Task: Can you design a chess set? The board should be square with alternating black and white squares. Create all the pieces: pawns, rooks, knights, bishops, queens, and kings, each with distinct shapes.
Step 145:
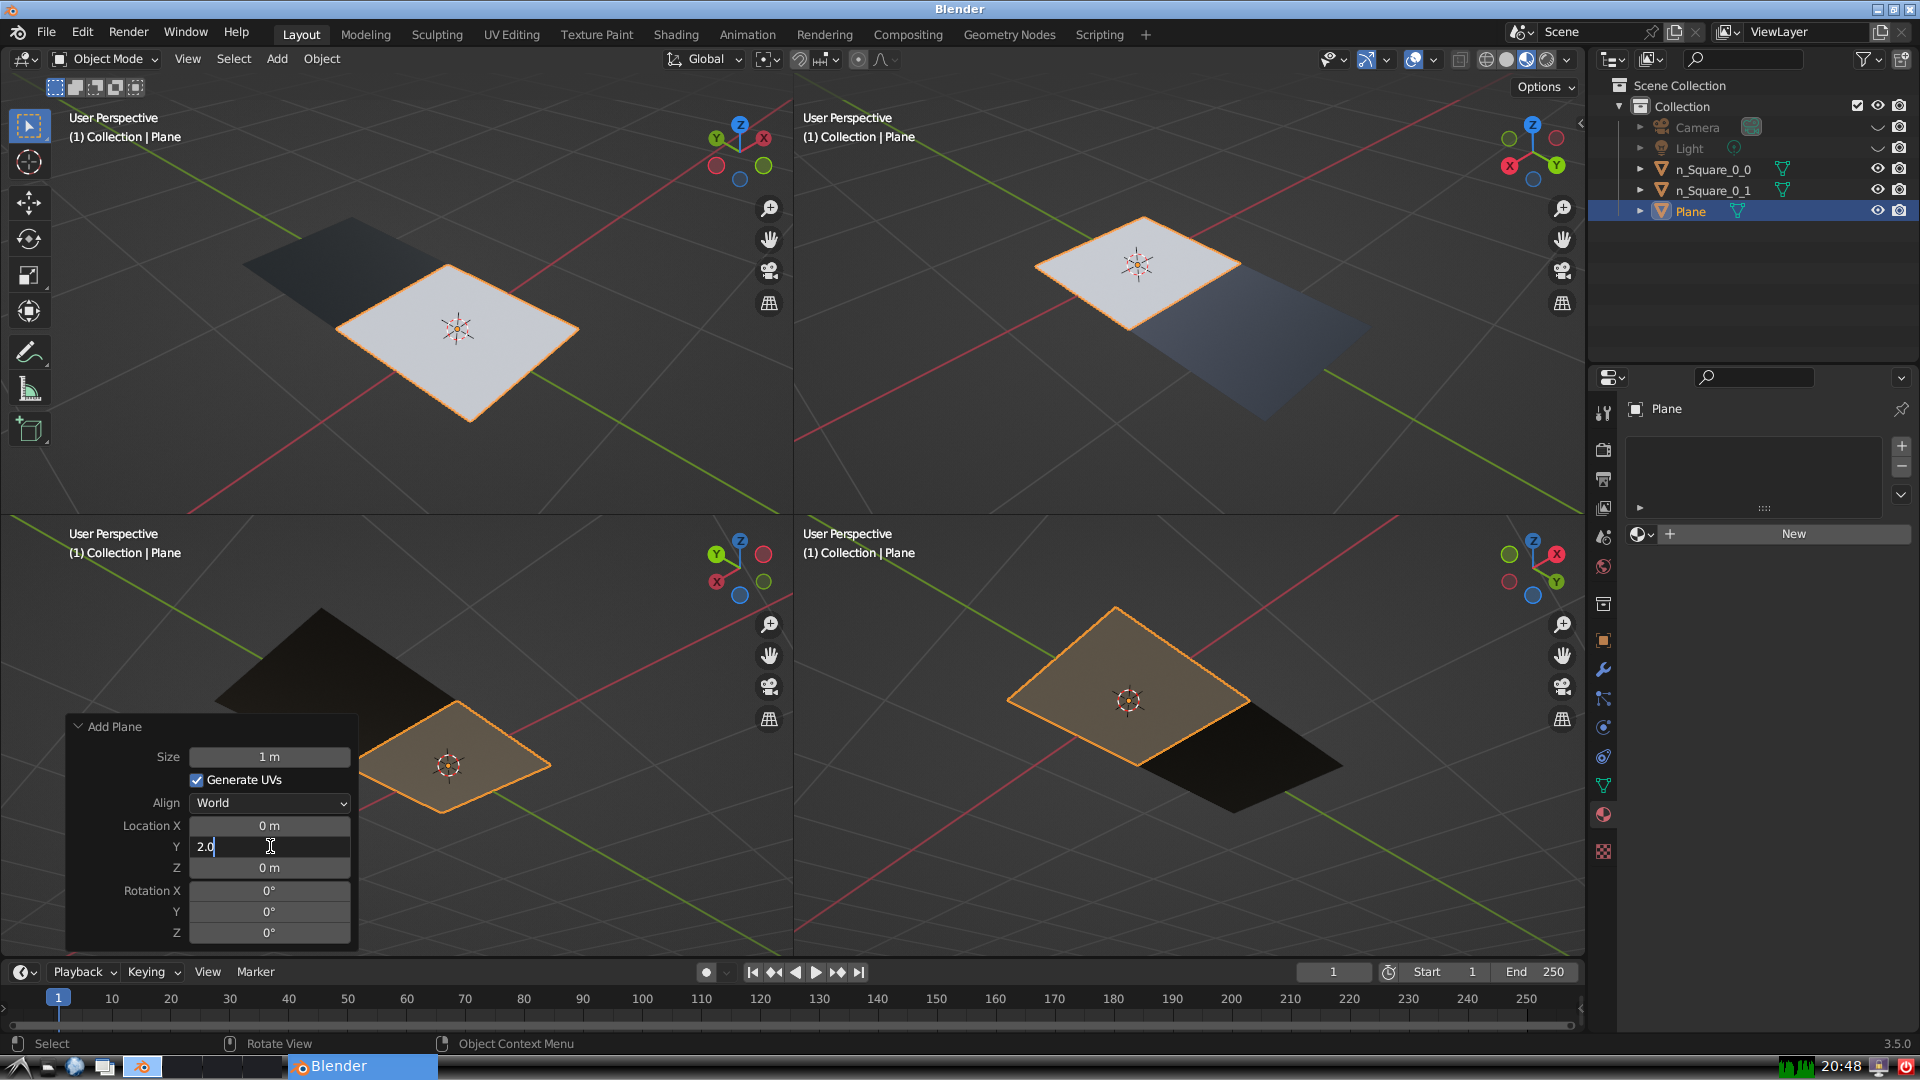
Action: {"key_press": ['Return']}